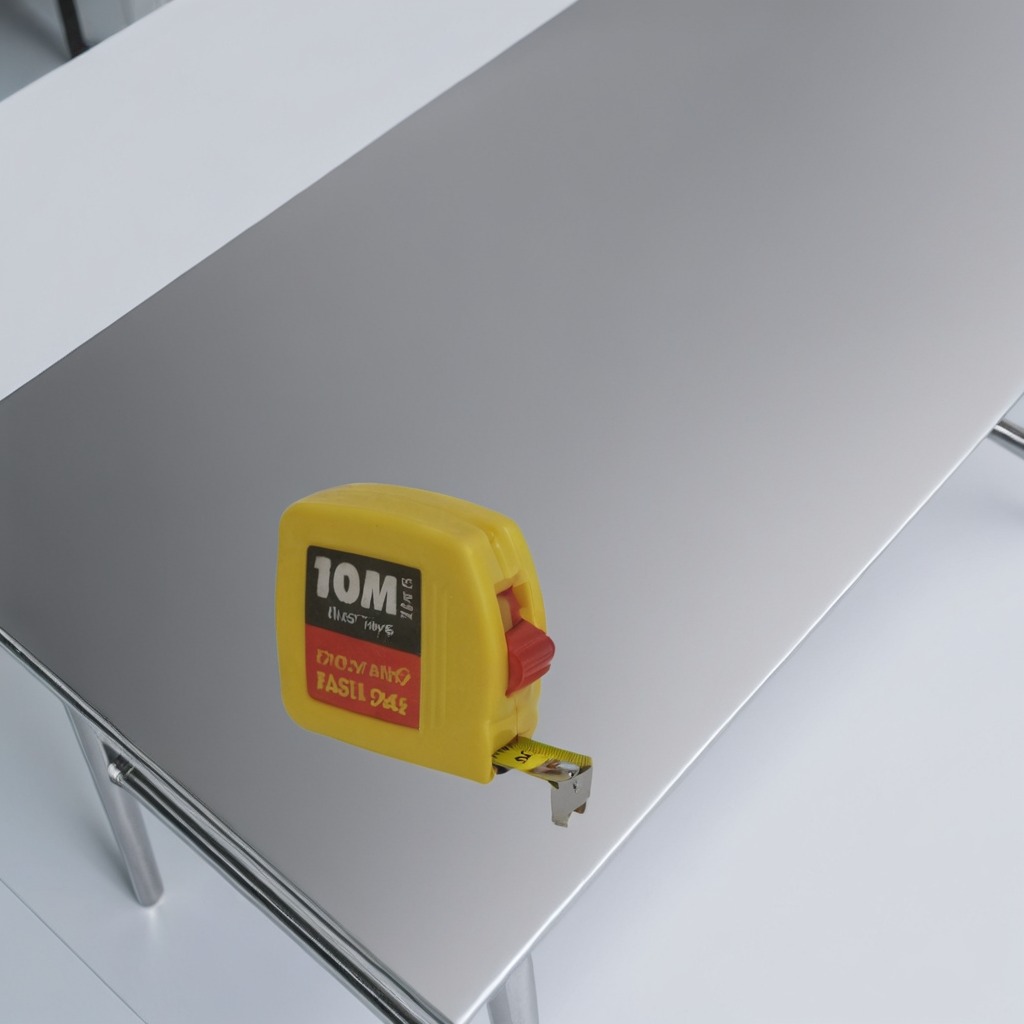
A measuring tape is lying on a stainless steel table in a high-end prototyping lab.